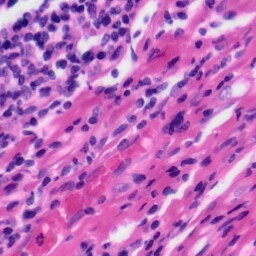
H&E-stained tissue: Tonsil